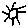
Label: sun